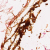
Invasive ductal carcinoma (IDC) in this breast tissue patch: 0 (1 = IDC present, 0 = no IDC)